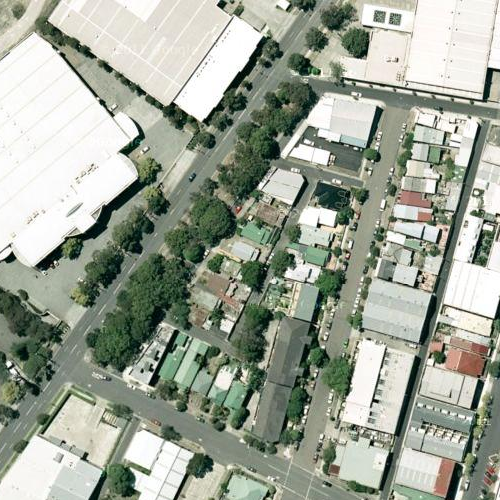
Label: sydney